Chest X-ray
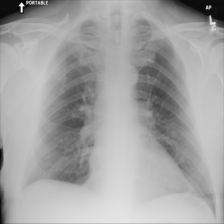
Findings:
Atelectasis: negative
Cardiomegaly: negative
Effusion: negative
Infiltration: negative
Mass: negative
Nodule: negative
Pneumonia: negative
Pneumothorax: negative
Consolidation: negative
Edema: negative
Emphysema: negative
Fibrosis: negative
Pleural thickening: negative
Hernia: negative